Interaction volume radius: 5 \u00c5
Interaction volume height: 20 \u00c5
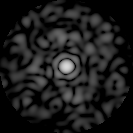
Disorder parameter: 0.7854